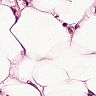
Metastatic tissue present: yes